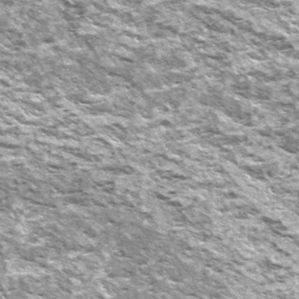
Label: frost